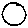
Label: circle